Question: I'm very new to jquery, like 1 day old infant.
I have viewed this <URL>, but I couldn't understand how to convert my select menu to the one in in that link that called "popup" Style with custom icon images.
This is my select code.
'''
<select name="fromCurrency" id="fromCurrency">
<option selected value="EUR">EUR</option>
<option value="USD">USD</option>
<option value="GBP">GBP</option>
</select>
'''
## I basically want to create a popup/dropdown list with icons next to each option.
After trying to apply the changes as written below, the next code deosn't work.
What am I missing?

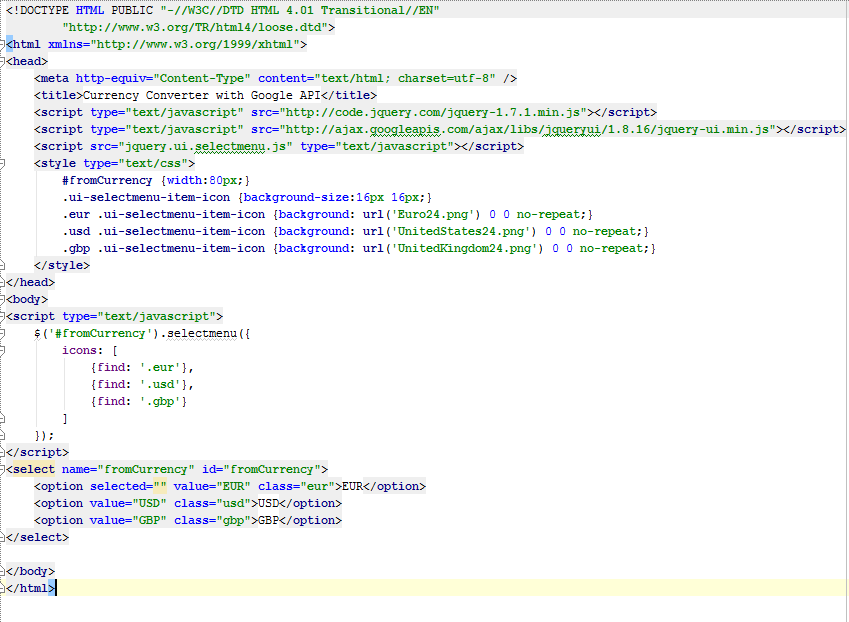
Answer: <URL>
1. setup class attributes on your <option>s: <option selected value="EUR" class="eur">EUR</option>
2. setup the css for your icon using the <option>'s class then .ui-selectmenu-item-icon: .eur .ui-selectmenu-item-icon {background: url('your/icon/path') 0 0 no-repeat;}
3. finally configure the icons when you call selectmenu: $('#fromCurrency').selectmenu({
icons: [
{find: '.eur'},
{find: '.usd'},
{find: '.gbp'}
]
});